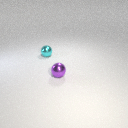
small cyan metal sphere to the left of small purple metal sphere